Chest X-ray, AP view. Patient: 58 years old, sex M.
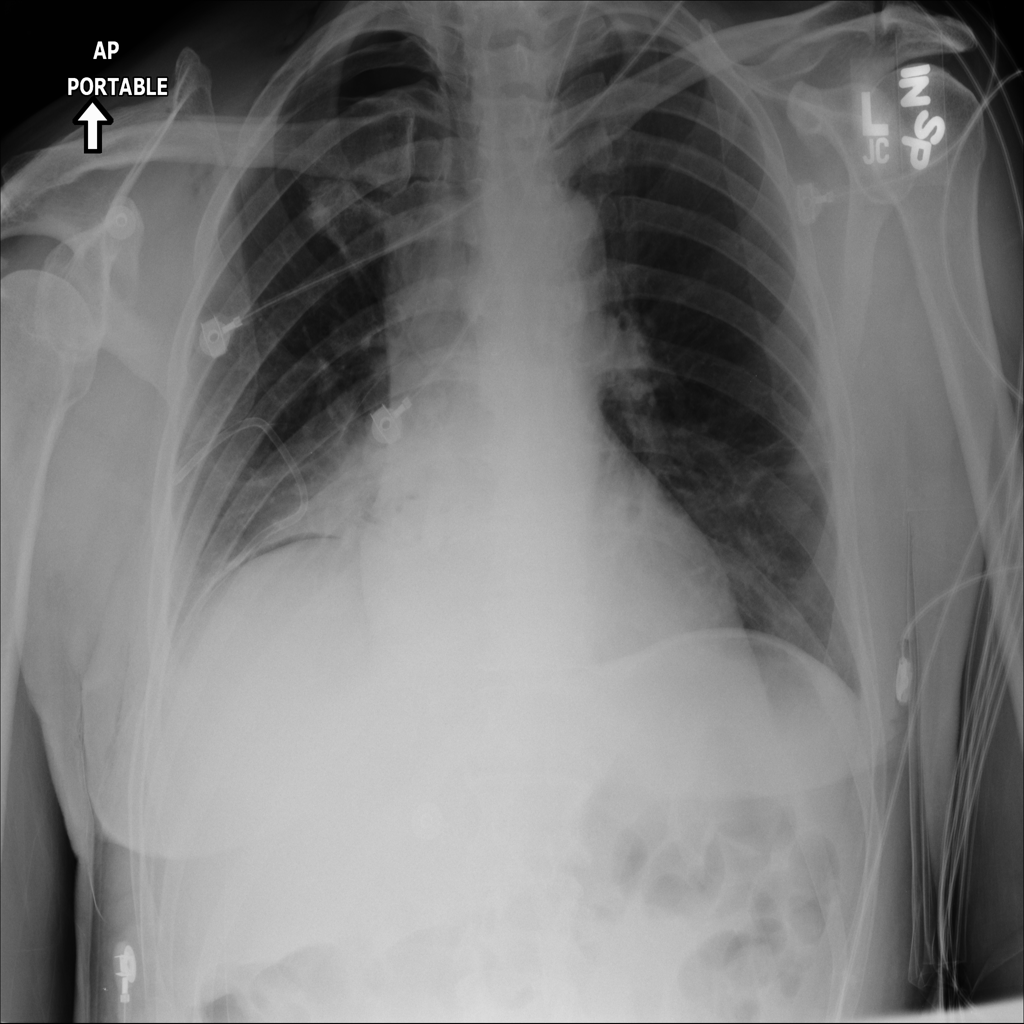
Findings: Atelectasis, Pneumothorax